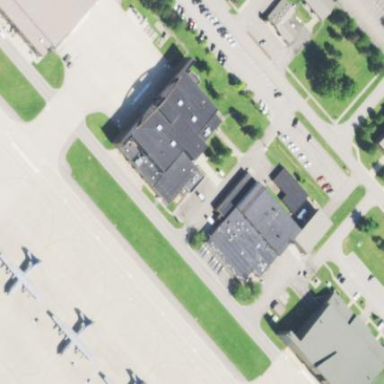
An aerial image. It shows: Hangar building located at airport.